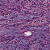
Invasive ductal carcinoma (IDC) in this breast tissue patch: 1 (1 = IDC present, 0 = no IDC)